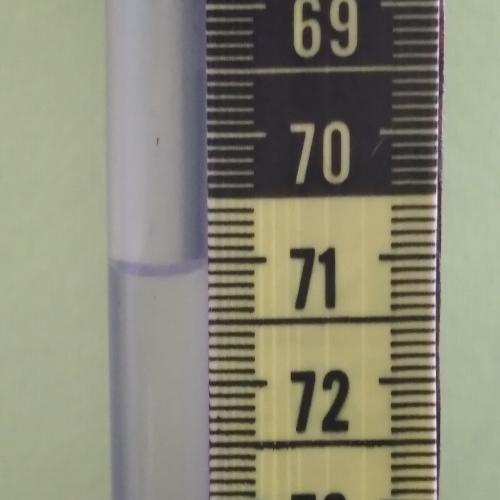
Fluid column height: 71.1 cm